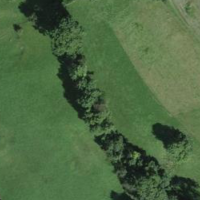
EUNIS habitat code: 24
Species observed at this site:
Mentha aquatica